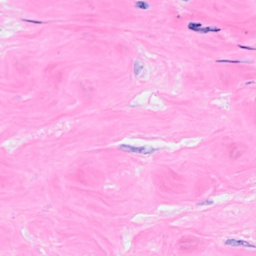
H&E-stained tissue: Breast